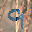
Label: 9